Field crop: tomato
Growth stage: 2
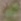
Species: solanum